Brain MRI, modality: ceT1
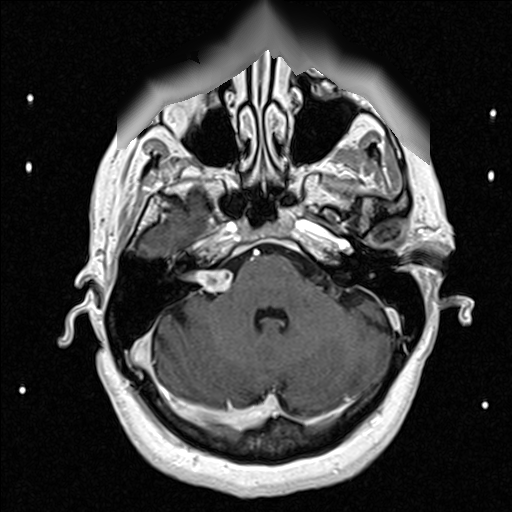